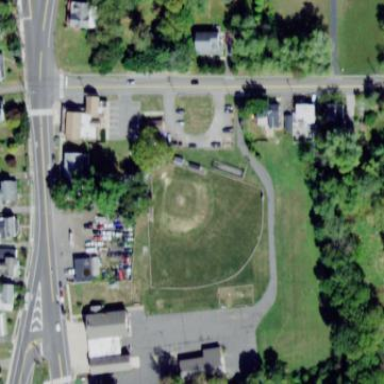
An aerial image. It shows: Baseball pitch for leisure and sports activities.